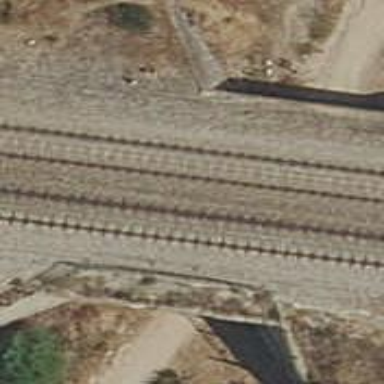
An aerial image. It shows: Railway bridge with electrified contact lines.